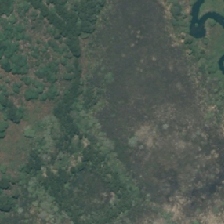
Land cover: herbaceous_freshwater_vege